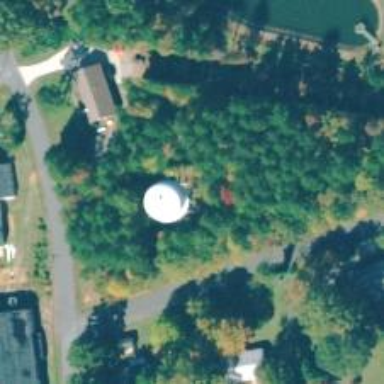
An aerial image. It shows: Water tower that is man-made.